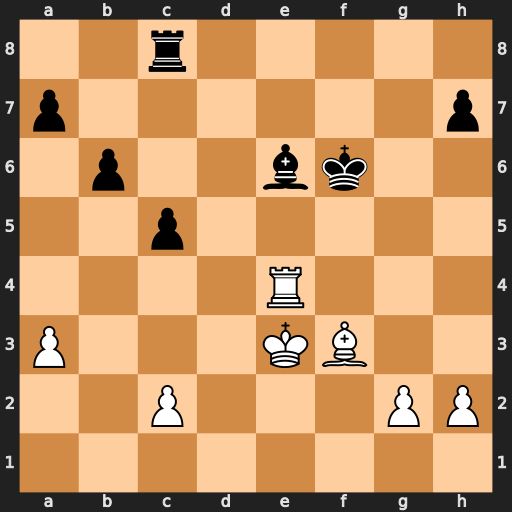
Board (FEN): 2r5/p6p/1p2bk2/2p5/4R3/P3KB2/2P3PP/8
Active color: w
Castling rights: -
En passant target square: -
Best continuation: Rxe6+ Kxe6 Bg4+